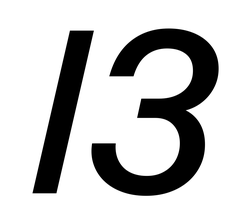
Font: InstrumentSans-Italic_Medium_Italic